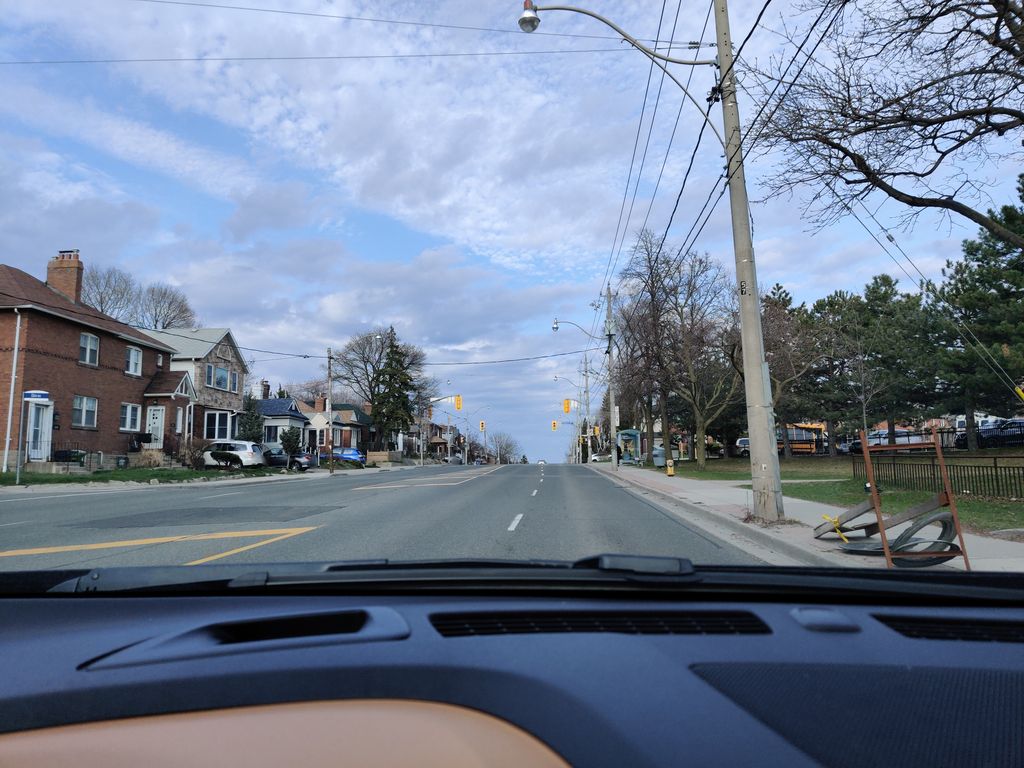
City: toronto